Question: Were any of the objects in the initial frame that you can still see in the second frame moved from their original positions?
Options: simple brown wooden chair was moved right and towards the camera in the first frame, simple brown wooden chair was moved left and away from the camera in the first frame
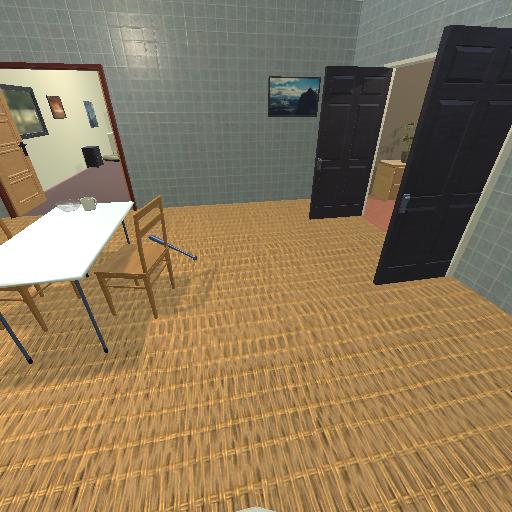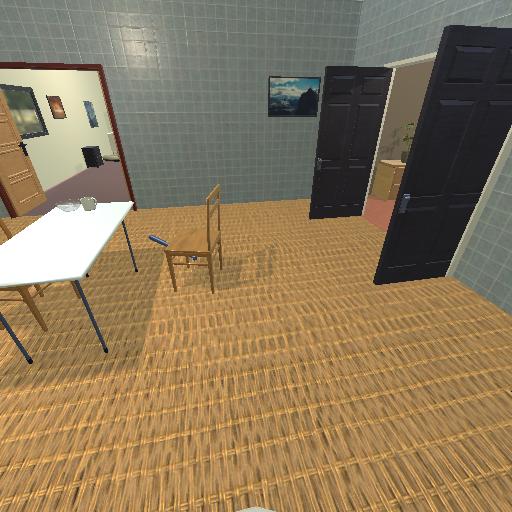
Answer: simple brown wooden chair was moved right and towards the camera in the first frame